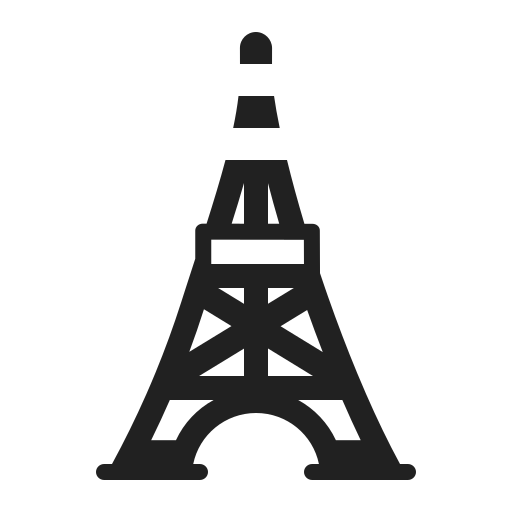
tokyo tower high contrast